Question: I am using Netbeans 7.3 with installed Primefaces 3.4. I am trying to install the netbeans Primefaces CRUD generator plugin and i am getting the following error attached:

Please help me in resolving this problem.
Thanks in advance
Senthil
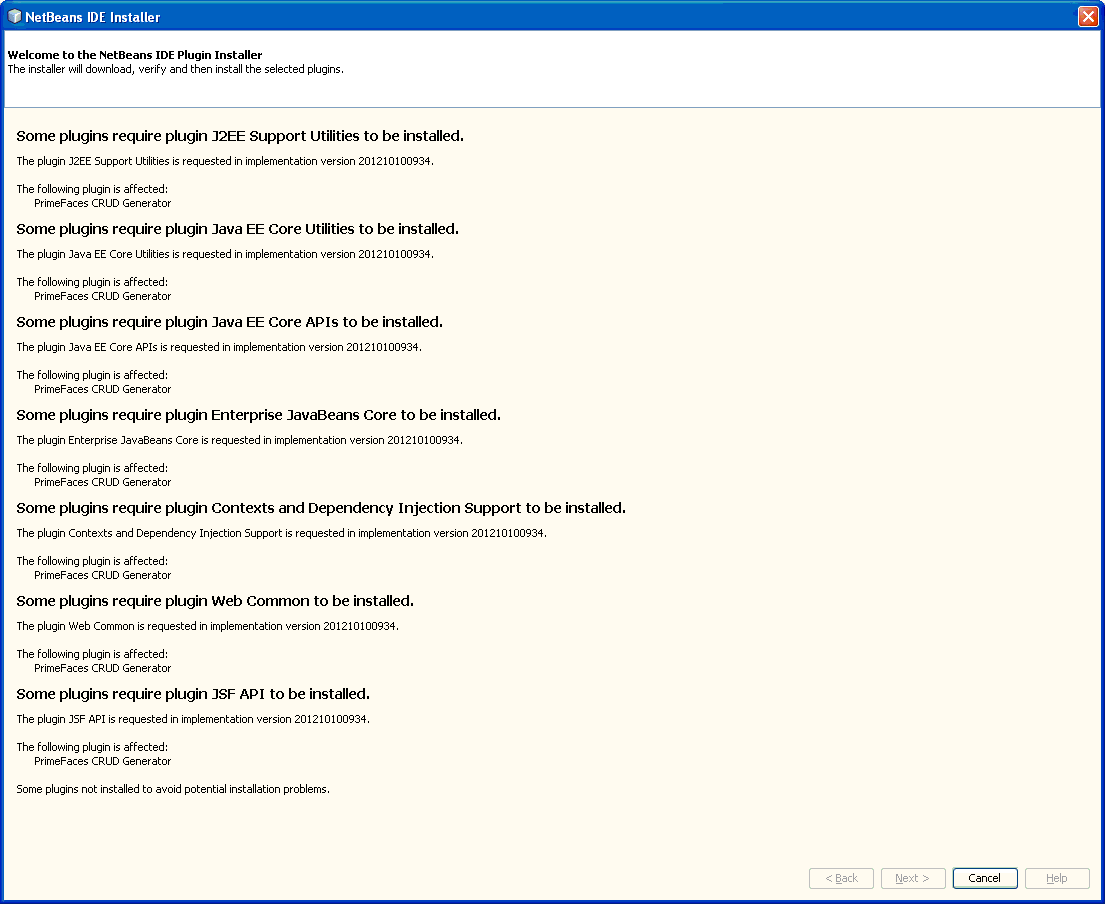
Answer: The problem is that the plugin (nbm file) works with only Netbeans 7.2.1.Using this plugin (nbm file) in Netbeans 7.1.1 or Netbeans 7.3 doesn't work.
Thanks
Senthil